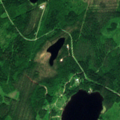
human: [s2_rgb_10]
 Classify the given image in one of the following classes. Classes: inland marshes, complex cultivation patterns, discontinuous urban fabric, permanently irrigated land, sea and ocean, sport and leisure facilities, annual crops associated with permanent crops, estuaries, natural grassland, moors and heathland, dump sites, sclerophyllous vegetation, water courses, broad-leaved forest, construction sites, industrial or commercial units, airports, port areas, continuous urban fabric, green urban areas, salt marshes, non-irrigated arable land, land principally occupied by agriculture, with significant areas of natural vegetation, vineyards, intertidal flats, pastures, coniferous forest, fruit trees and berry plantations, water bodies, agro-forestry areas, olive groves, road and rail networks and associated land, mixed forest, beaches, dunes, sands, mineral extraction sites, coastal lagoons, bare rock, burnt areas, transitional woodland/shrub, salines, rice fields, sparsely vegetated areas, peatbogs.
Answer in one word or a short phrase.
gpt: mixed forest, transitional woodland/shrub, water bodies